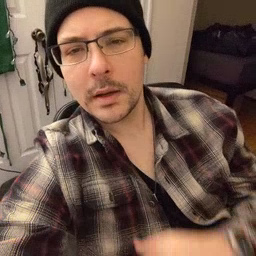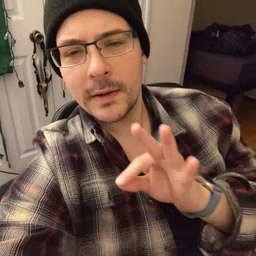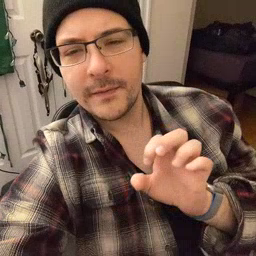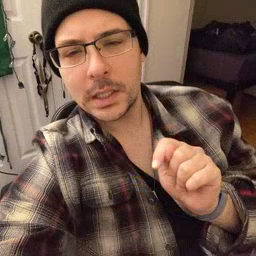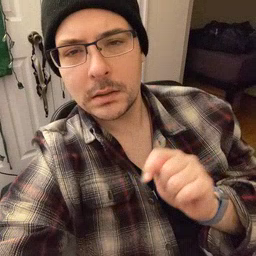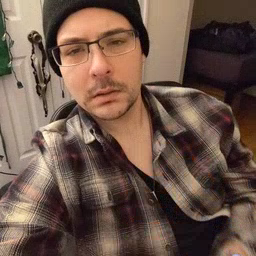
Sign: feet